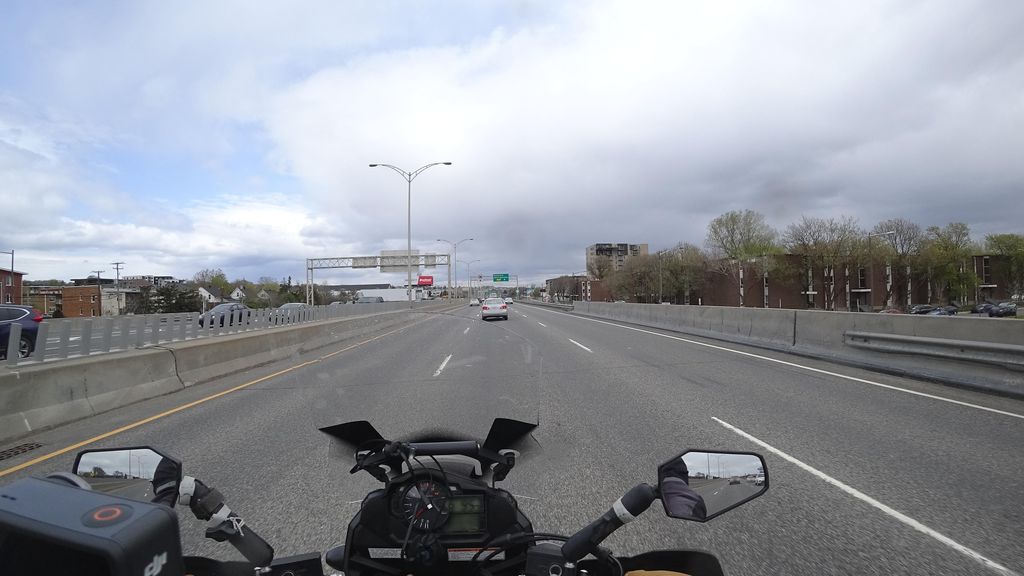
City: quebec_city